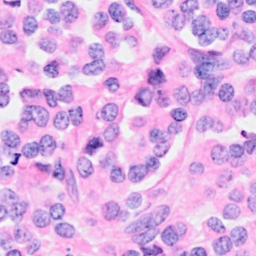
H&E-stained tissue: Breast